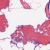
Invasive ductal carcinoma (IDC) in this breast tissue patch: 0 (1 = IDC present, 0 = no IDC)